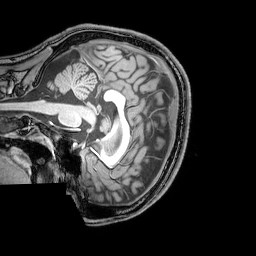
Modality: T1w
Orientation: sagittal
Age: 21
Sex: male
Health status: healthy
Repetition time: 0.081 s
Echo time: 0.037 s